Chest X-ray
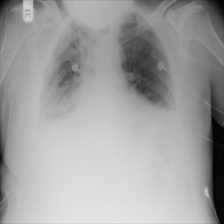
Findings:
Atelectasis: negative
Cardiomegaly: negative
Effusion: negative
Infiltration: negative
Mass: negative
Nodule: negative
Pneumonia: negative
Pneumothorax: negative
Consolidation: negative
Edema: negative
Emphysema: negative
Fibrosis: negative
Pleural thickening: negative
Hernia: negative